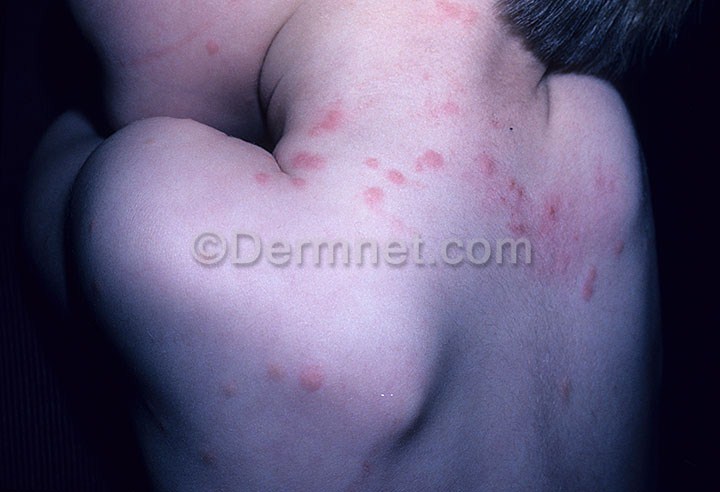
Disease: Scabies Lyme Disease and other Infestations and Bites